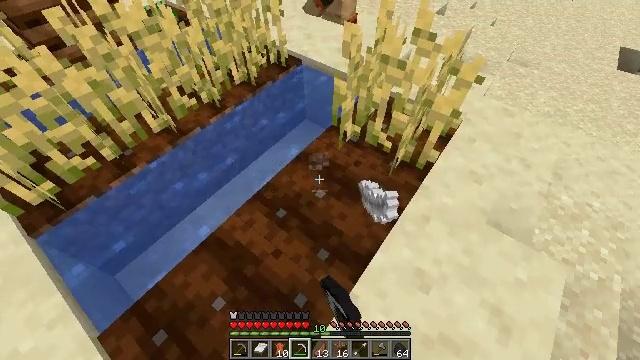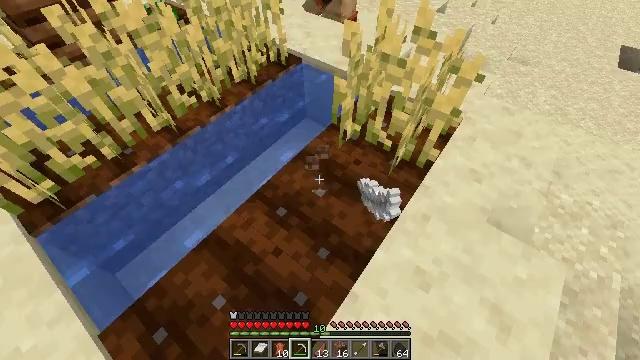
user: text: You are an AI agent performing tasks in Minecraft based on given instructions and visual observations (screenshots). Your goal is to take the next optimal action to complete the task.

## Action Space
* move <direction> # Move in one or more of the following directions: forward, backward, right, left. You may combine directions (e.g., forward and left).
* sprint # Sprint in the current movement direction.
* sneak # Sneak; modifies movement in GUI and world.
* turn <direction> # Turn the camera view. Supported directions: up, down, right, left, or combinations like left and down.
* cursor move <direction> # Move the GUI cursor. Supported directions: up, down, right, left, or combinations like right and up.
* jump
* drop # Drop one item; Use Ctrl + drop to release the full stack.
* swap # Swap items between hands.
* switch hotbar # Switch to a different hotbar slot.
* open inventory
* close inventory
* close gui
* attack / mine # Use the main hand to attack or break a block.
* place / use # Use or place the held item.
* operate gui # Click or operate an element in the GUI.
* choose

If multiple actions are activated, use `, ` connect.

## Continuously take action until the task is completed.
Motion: motion action
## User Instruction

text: Harvest the mature beetroots.
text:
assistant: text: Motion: no_op
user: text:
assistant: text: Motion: no_op